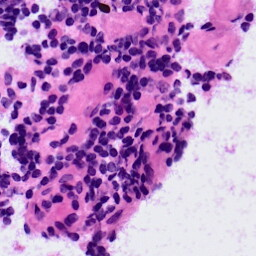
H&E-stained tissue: LymphNode